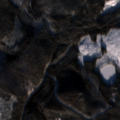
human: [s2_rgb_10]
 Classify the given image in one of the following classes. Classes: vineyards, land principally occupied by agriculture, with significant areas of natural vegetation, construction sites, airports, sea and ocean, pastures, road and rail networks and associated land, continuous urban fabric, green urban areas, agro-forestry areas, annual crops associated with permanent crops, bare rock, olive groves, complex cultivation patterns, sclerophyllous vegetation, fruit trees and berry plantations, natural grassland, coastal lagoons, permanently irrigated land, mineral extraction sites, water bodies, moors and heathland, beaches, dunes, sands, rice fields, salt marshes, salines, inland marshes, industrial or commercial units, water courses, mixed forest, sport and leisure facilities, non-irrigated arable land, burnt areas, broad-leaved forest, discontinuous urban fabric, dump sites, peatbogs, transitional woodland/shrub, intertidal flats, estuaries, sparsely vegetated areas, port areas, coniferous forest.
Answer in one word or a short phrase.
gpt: coniferous forest, mixed forest, transitional woodland/shrub